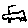
Label: car